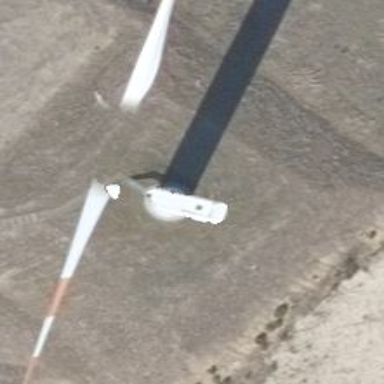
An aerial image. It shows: Wind turbine generating power.